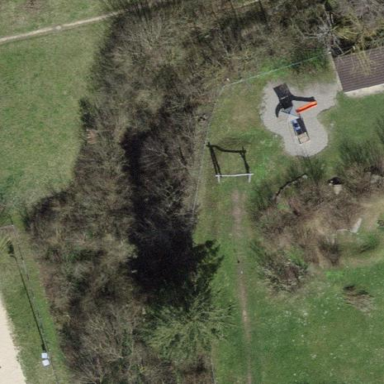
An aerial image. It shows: Playground area for leisure land.